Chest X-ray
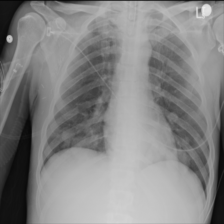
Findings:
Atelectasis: negative
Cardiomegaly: negative
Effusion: negative
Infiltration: negative
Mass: positive
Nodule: positive
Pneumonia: negative
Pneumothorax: negative
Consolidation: negative
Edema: negative
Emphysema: negative
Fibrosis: negative
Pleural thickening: negative
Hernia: negative